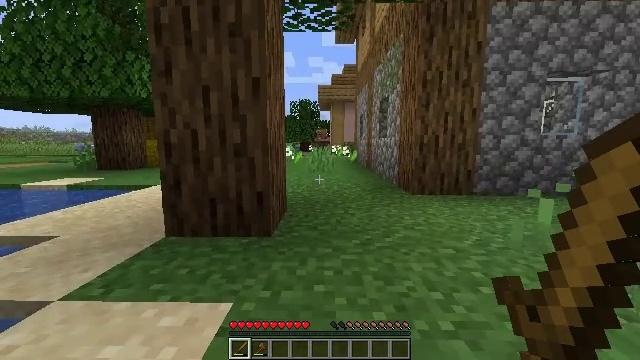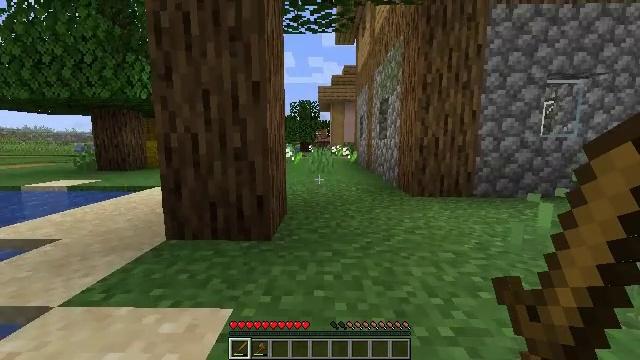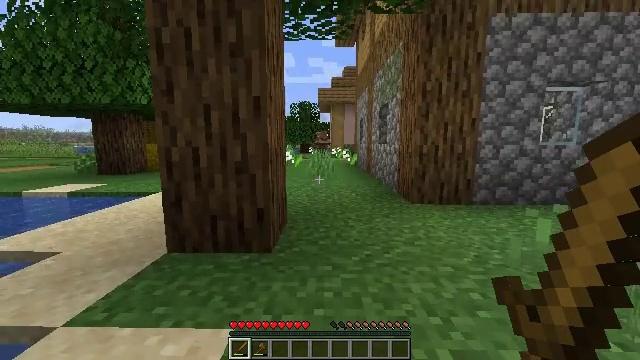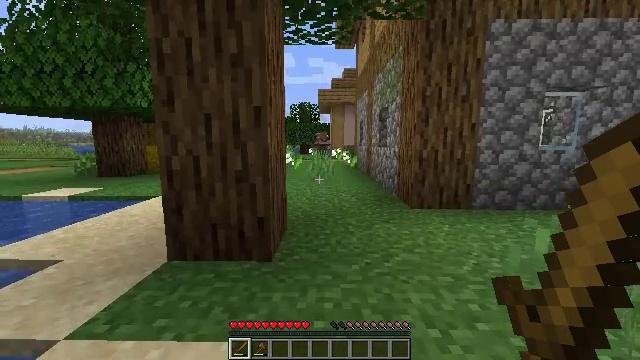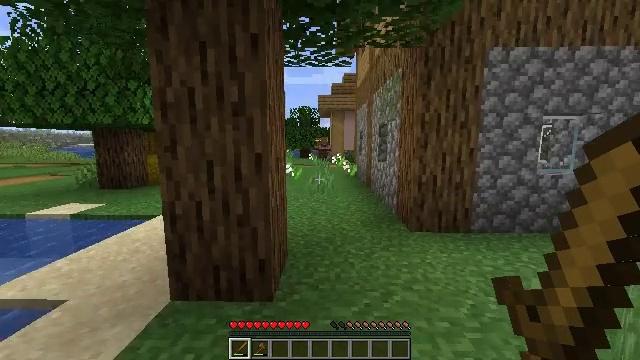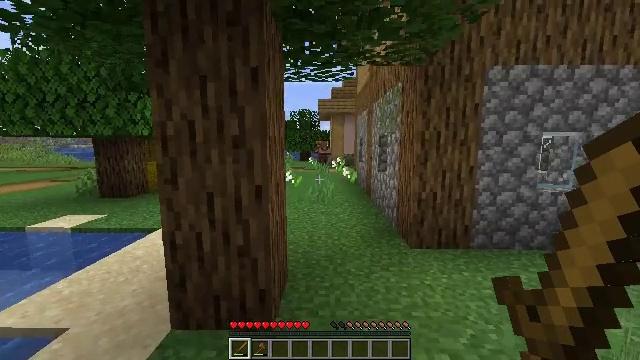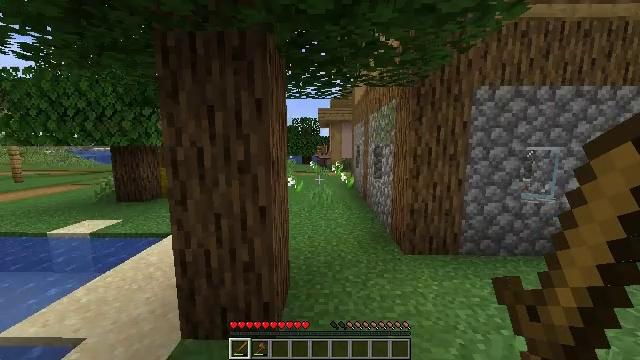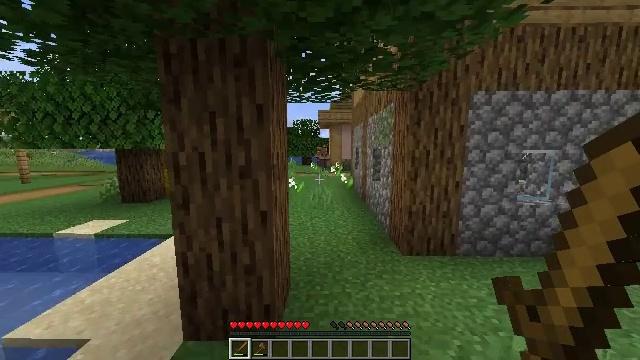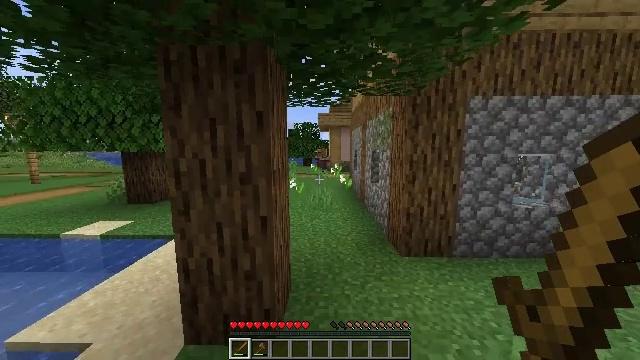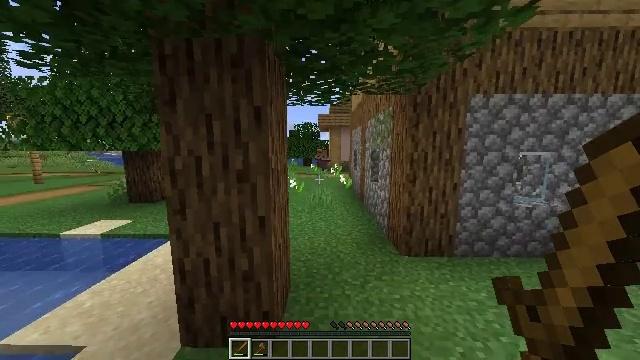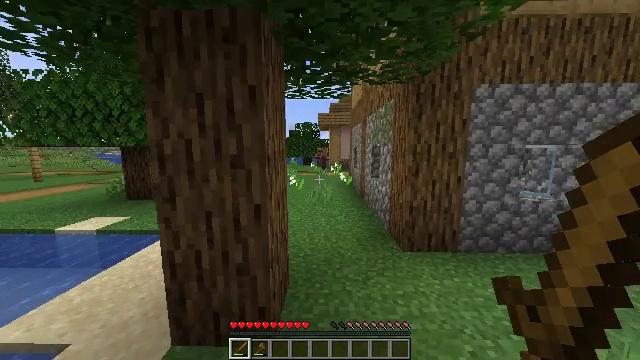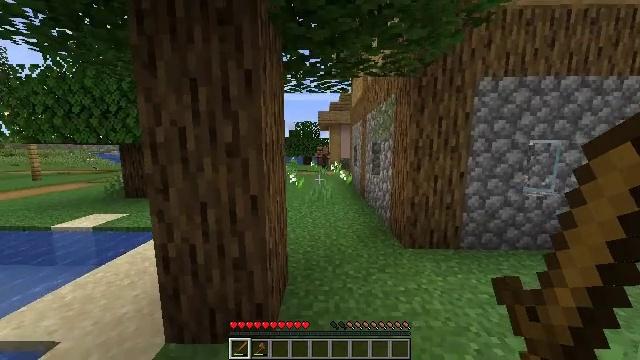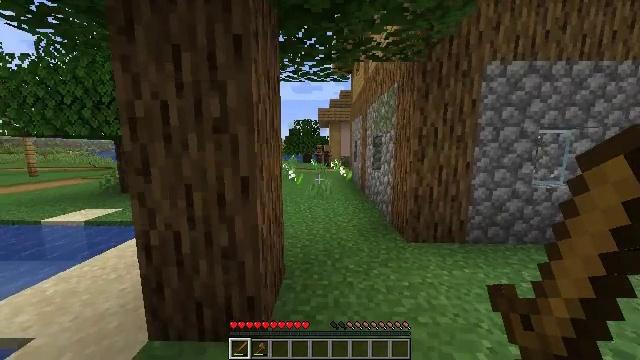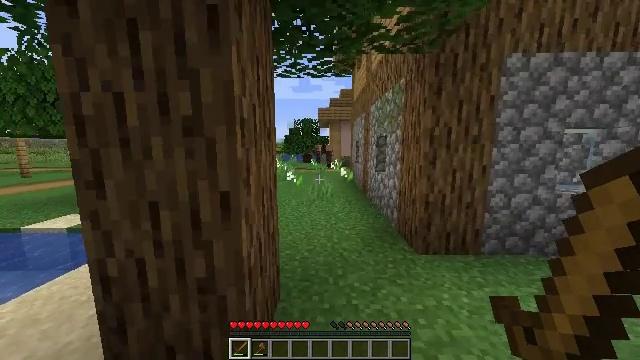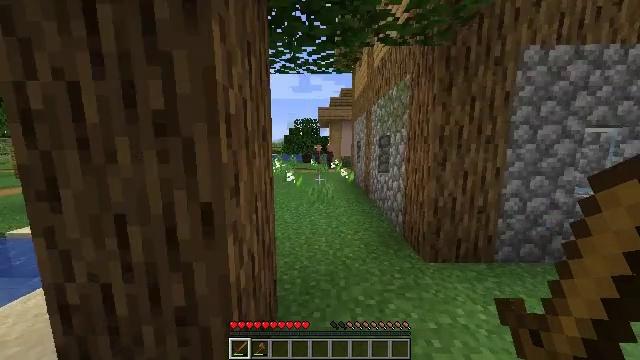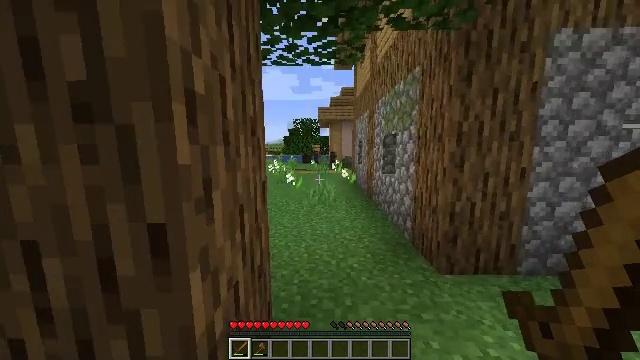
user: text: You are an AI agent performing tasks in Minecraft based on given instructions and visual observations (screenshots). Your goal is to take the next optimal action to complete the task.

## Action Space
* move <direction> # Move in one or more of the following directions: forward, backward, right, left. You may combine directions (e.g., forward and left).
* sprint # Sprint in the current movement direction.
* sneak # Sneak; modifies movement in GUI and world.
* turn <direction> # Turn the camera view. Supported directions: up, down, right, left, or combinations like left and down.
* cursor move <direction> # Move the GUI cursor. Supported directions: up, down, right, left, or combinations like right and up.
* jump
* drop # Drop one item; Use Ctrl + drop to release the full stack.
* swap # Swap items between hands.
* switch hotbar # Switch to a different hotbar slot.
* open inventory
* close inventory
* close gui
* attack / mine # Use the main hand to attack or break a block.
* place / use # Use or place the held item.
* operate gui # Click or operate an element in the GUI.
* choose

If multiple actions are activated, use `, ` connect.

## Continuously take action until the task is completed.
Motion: motion action
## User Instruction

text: Mine a hay block from the field.
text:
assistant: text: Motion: move forward, sprint
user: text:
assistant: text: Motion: move forward, sprint
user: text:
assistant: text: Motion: move forward, sprint
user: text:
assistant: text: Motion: move forward, sprint
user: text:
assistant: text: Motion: move forward, sprint
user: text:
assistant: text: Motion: move forward, sprint
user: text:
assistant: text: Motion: move forward, sprint
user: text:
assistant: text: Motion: move forward, sprint
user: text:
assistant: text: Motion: move forward, sprint
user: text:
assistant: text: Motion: move forward, sprint
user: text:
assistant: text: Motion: move forward, sprint
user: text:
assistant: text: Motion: move forward, sprint
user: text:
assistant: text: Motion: move forward, sprint
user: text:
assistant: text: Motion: move forward, sprint
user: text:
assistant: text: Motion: move forward, sprint
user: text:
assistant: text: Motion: move forward, sprint
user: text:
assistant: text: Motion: move forward, sprint
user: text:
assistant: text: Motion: move forward, sprint
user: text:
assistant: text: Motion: move forward, sprint
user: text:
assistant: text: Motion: move forward, sprint
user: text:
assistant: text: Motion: move forward, sprint
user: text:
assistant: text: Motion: move forward, sprint
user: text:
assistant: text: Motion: move forward, sprint
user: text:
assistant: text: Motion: move forward, sprint, turn left
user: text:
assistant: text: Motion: move forward, sprint
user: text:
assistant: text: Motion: move forward, sprint, turn left
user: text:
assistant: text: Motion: move forward, sprint, turn left
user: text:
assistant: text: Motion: move forward, sprint, turn left
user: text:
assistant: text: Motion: move forward, sprint, turn left
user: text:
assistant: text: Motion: move forward, sprint, turn left